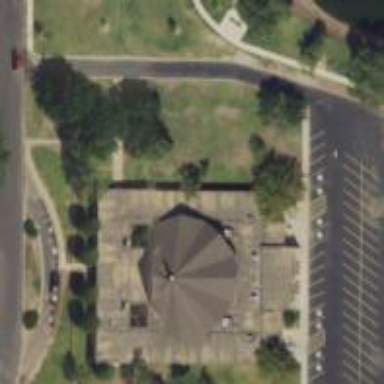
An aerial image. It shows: Building that is place of worship.